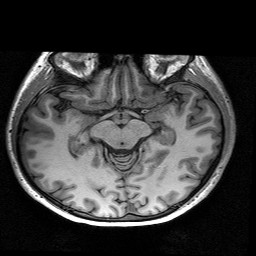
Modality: T1w
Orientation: coronal
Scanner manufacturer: siemens
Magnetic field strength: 3 T
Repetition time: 2.53 s
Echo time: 0.00267 s